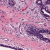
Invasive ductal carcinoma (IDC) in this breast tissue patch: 0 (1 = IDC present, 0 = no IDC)